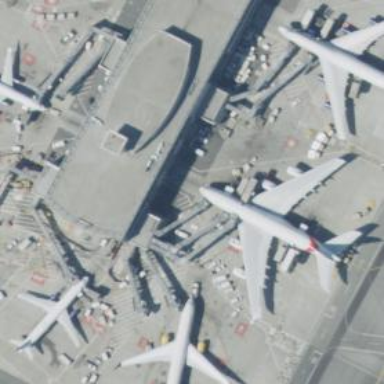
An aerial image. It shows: Airport gate.